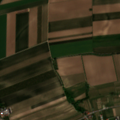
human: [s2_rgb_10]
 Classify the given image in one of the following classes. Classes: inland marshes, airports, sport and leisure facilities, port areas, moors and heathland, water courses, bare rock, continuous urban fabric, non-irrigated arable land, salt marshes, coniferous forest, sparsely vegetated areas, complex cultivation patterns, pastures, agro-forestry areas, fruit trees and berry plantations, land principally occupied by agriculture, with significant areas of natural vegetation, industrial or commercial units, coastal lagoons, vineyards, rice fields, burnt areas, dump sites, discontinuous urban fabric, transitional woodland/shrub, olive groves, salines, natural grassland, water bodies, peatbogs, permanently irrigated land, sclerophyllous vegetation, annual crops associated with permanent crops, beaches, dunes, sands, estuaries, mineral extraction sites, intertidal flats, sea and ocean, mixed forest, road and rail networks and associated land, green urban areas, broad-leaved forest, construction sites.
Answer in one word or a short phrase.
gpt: discontinuous urban fabric, non-irrigated arable land, vineyards